Question: See the following attachment image.I want to remove white color from
'UITableViewCell'. How to remove white color from tableview cell.?

Here is my code:
'''
-(UITableViewCell *)tableView:(UITableView *)tableView cellForRowAtIndexPath:(NSIndexPath *)indexPath
{
static NSString *CellIdentifier = @"Cell";
UITableViewCell *cell = [tableView dequeueReusableCellWithIdentifier:CellIdentifier];
cell=nil;
if (cell == nil) {
cell = [[UITableViewCell alloc] initWithStyle:UITableViewCellStyleDefault reuseIdentifier:CellIdentifier];
}
Schedule *sch=(Schedule*)[tableDataList objectAtIndex:indexPath.row];
NSString*ptime=@"";
if(sch.ptime.length<8){
ptime=[ptime stringByAppendingString:@" "];
ptime=[ptime stringByAppendingString:sch.ptime];
}
else
{
ptime=[ptime stringByAppendingString:sch.ptime];
}
UILabel *lbPTime=[[UILabel alloc]initWithFrame:CGRectMake(5, 10, 80, 25)];
lbPTime.font=[UIFont fontWithName:@"Zawgyi-One" size:15];
lbPTime.textColor=[UIColor whiteColor];
[lbPTime setText:ptime];
NSString*pname=@"";
pname=[pname stringByAppendingString:sch.pname];
pname=[pname stringByAppendingString:@" "];
UILabel *lbPName=[[UILabel alloc]initWithFrame:CGRectMake(lbPTime.frame.size.width, 10, 250, 25)];
lbPName.font=[UIFont fontWithName:@"Zawgyi-One" size:15];
CGSize maximumLabelSize=CGSizeMake(296, 9999);
CGSize expectedLabelSize= [pname sizeWithFont:lbPName.font
constrainedToSize:maximumLabelSize
lineBreakMode:lbPName.lineBreakMode];
CGRect newFrame=lbPName.frame;
newFrame.size.height=expectedLabelSize.height;
newFrame.size.width=expectedLabelSize.width;
lbPName.frame=newFrame;
lbPName.numberOfLines=0;
lbPName.lineBreakMode=UILineBreakModeWordWrap;
lbPName.textColor=[UIColor whiteColor];
[lbPName setText:pname];
[cell.contentView addSubview:lbPTime];
[cell.contentView addSubview:lbPName];
[cell.contentView sizeToFit];
UIView *v = [[UIView alloc]init];
v.backgroundColor = self.tableview.backgroundColor;//[UIColor clearColor];
cell.selectedBackgroundView = v;
cell.backgroundColor=[UIColor clearColor];
return cell;
}
'''
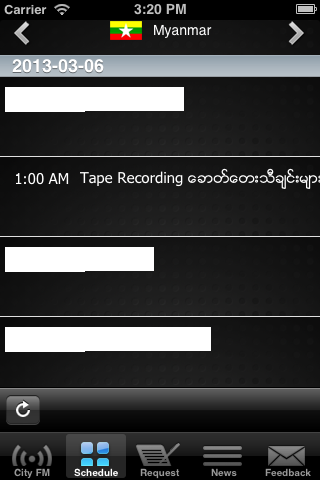
Answer: Set both 'UILabel' Background color as 'clearColor',
'''
[lbPTime setBackgroundColor:[UIColor clearColor]];
[lbPName setBackgroundColor:[UIColor clearColor]];
'''